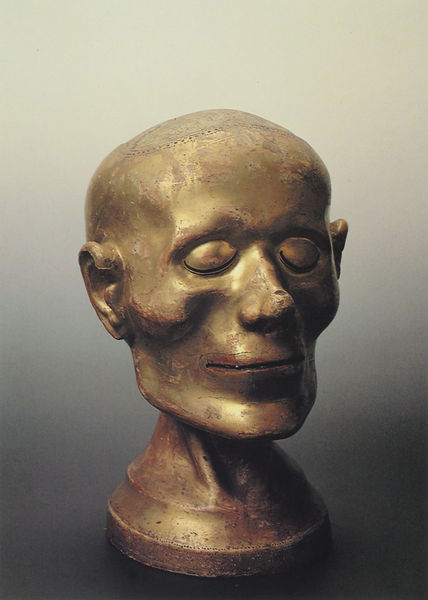
Titel: Kopfreliquiar
Institution: Erfurt, Dom St. Marien
Schlagwörter: kopf, mund, nase, ohr, alt, augen, schädel, portrait, auge, gold, kinn, affe, wangen, karikatur, büste, glatze, plastik, podest, geschlossen, alter, knochig, älter, geschlossene augen, kin, statur, betont, geschlossener mund, gltze, bronzekopf, götterkopf, äffisch, überbetont